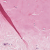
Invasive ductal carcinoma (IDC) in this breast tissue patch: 0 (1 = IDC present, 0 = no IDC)